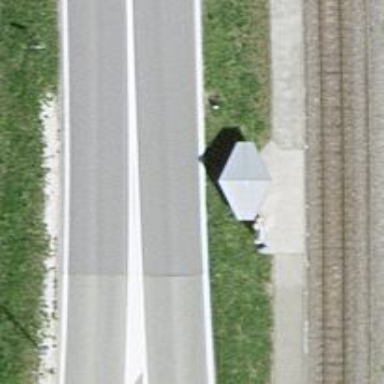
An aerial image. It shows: Public transport station located at railway halt.